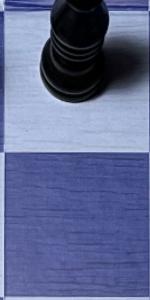
Label: Empty